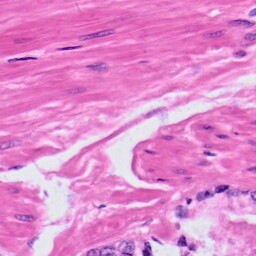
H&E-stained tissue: Prostate